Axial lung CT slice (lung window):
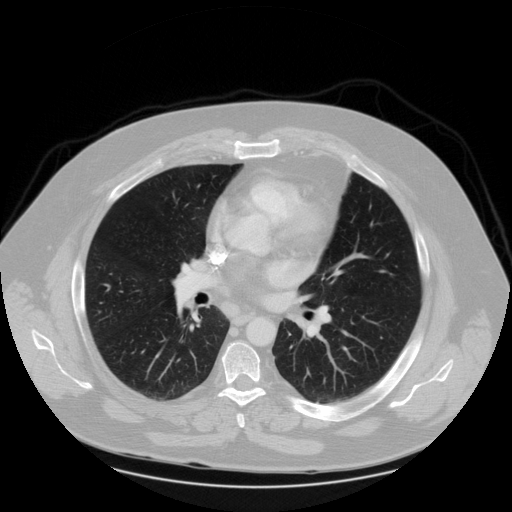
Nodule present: no